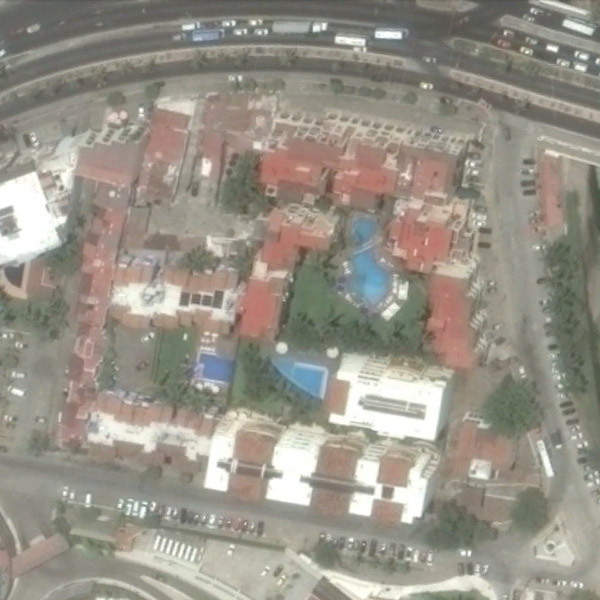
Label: Resort